Field crop: maize
Growth stage: 2
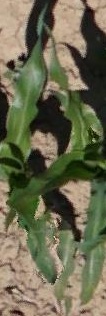
Species: maize